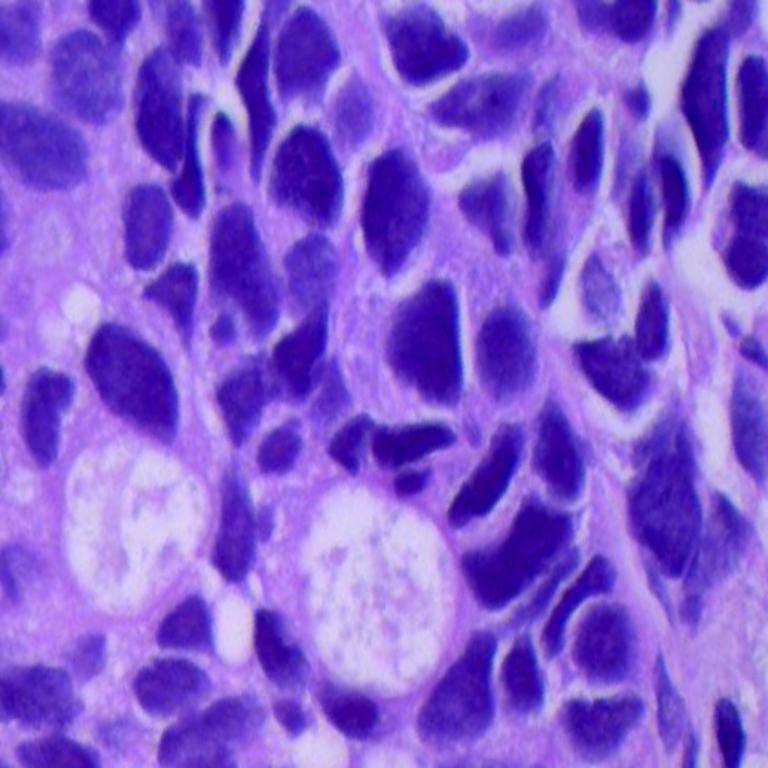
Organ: lung
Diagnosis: adenocarcinomas